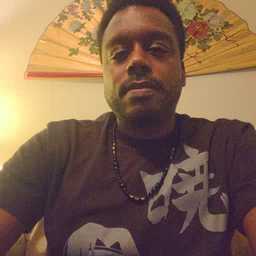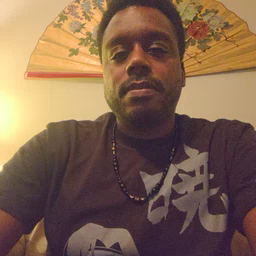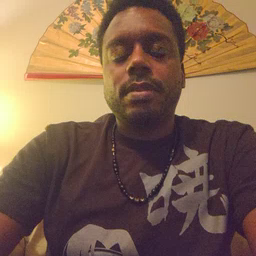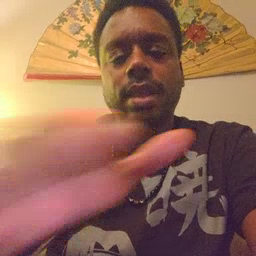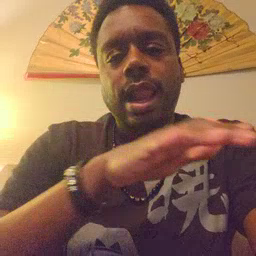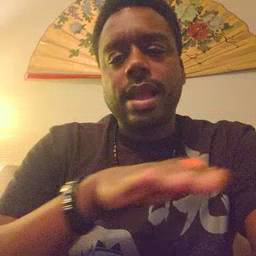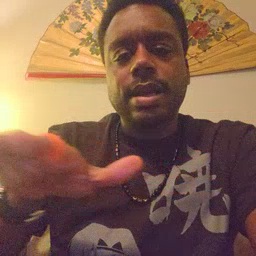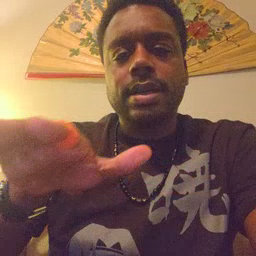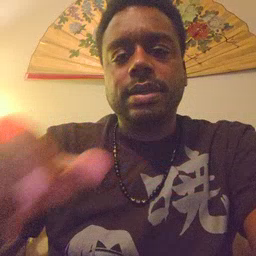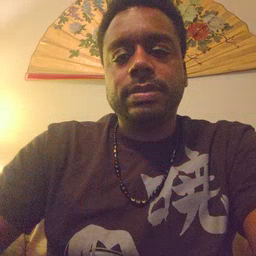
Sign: clean